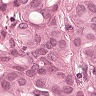
Metastatic tissue present: yes